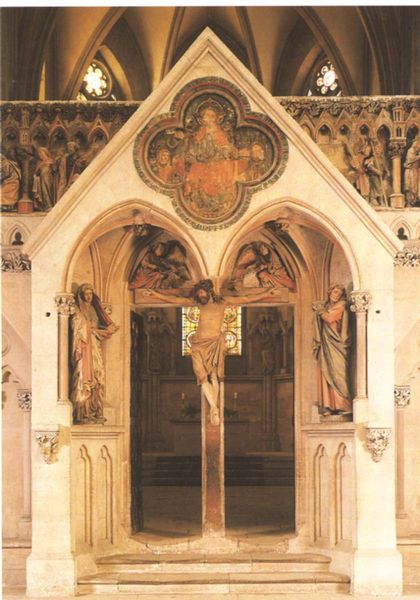
Titel: Lettner des Westchors mit Kreuzigung Christi
Standort: Naumburg, Dom (EU - D - Sachsen-Anhalt)
Schlagwörter: weiß, fenster, holz, marmor, rot, beige, barock, stein, innenraum, kirche, interieur, gotik, rund, engel, figuren, treppe, thron, durchgang, gewölbe, kreuz, altar, portal, chorschranke, kirchenschiff, lettner, schranke, christus, jesus, kreuzigung, chor, kruzifix, heilig, maria, vierpass, apostel, vierblatt, trumeau, vierblatt#